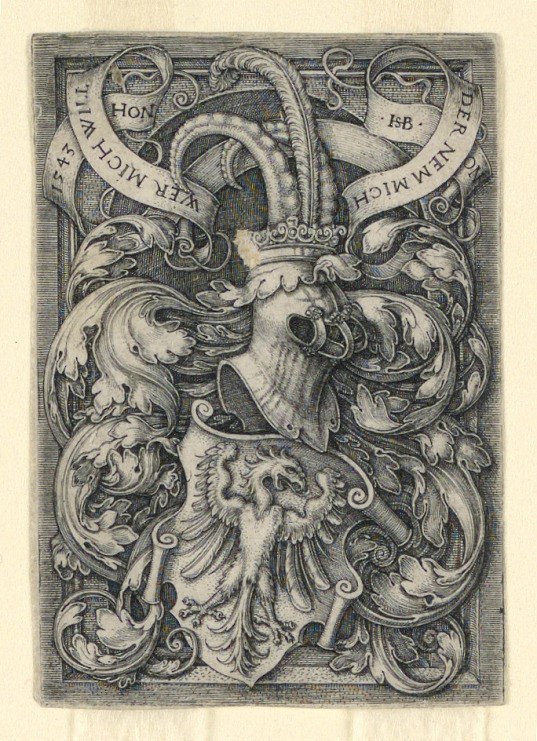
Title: Coat of Arms with an Eagle
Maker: Hans Sebald Beham, German, 1500–1550
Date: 1543
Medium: Engraving on off-white laid paper
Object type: Print
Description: Vertical rectangle. A shield with an eagle, its head turned towards the right. The shield is crested by a helmet with lambrequins and bearing a crown, two ram's horns, and a plume. The arms are set within a niche.